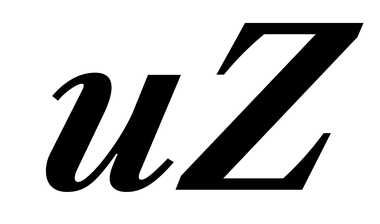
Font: LibreCaslonText-Italic_Bold_Italic